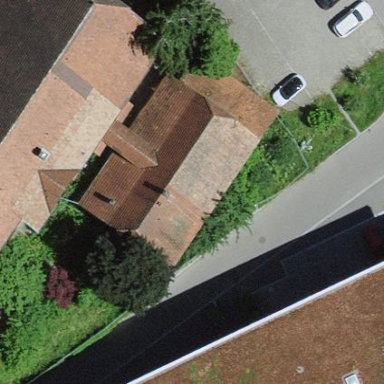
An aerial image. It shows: Garage.